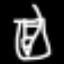
Label: hourglass